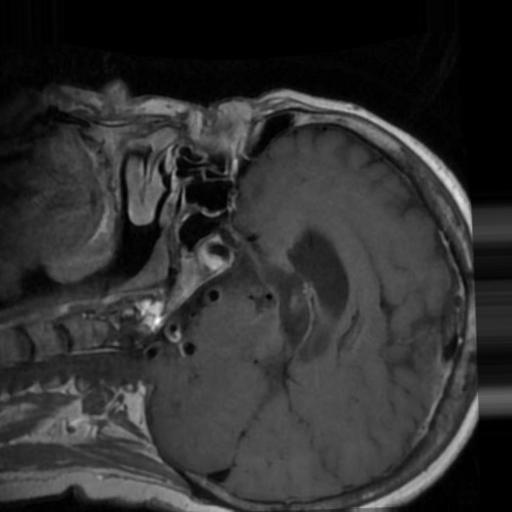
Label: brain_tumor